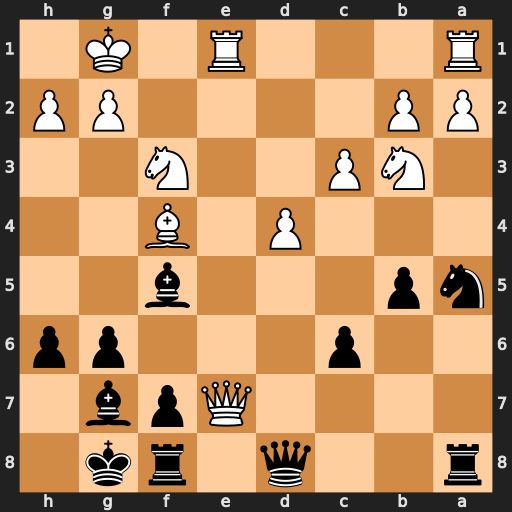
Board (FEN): r2q1rk1/4Qpb1/2p3pp/np3b2/3P1B2/1NP2N2/PP4PP/R3R1K1
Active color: b
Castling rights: -
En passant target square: -
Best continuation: Qxe7 Rxe7 Nxb3